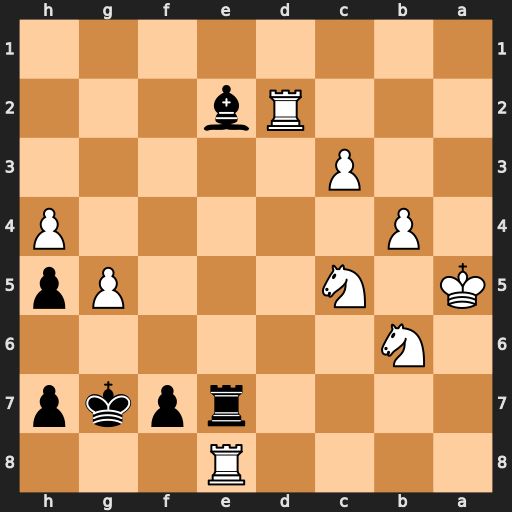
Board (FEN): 4R3/4rpkp/1N6/K1N3Pp/1P5P/2P5/3Rb3/8
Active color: b
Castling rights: -
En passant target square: -
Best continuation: Ra7+ Na6 Rxa6#